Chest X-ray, PA view. Patient: 51 years old, sex F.
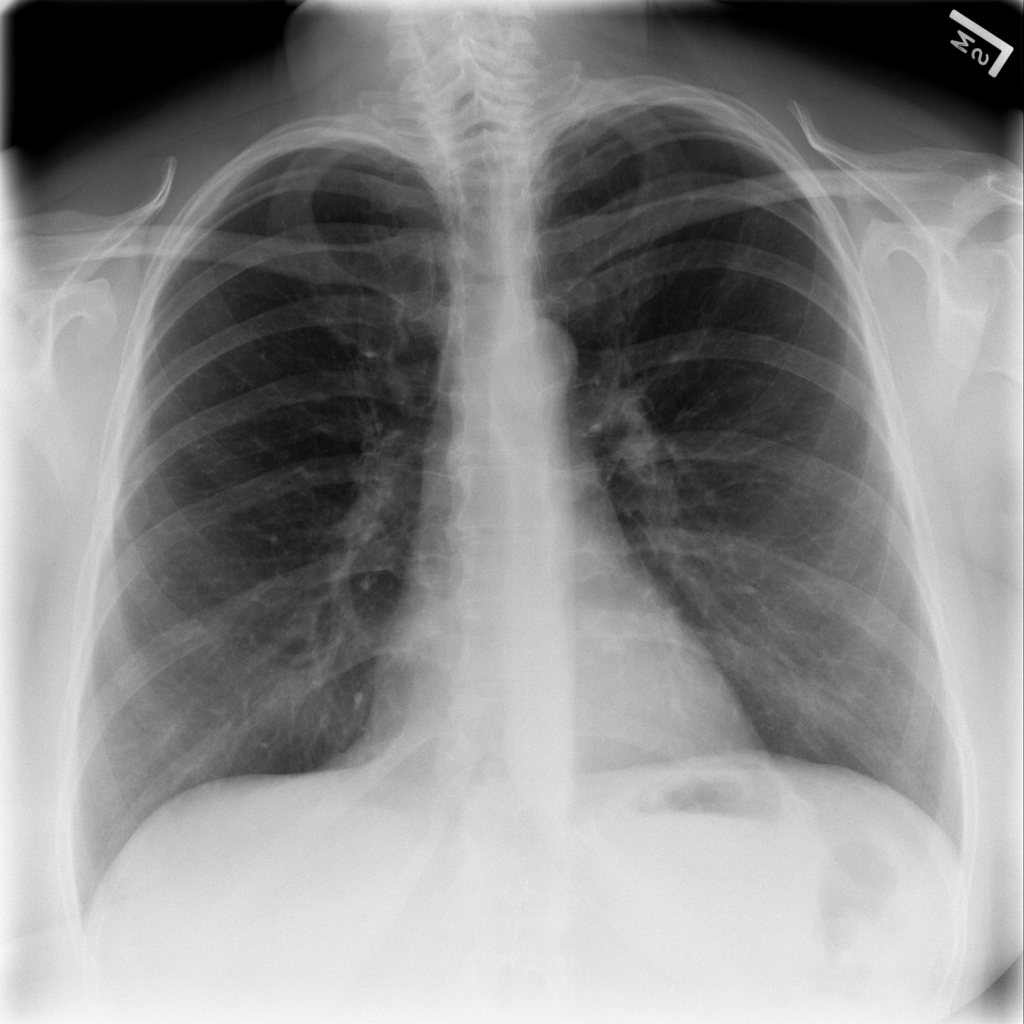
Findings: No Finding